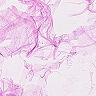
Metastatic tissue present: no